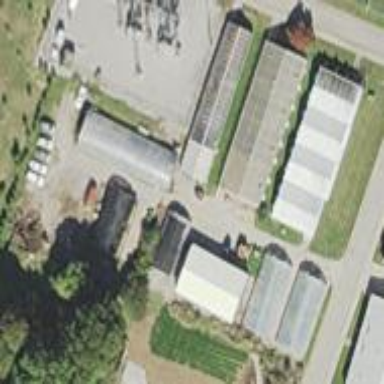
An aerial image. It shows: Greenhouse used for horticulture.